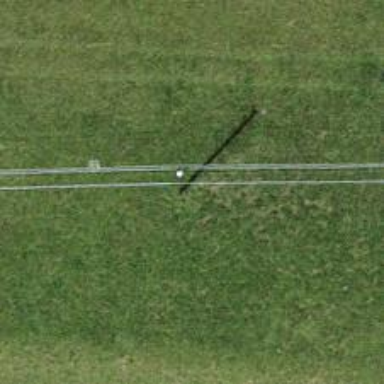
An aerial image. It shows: Utility pole in the area.